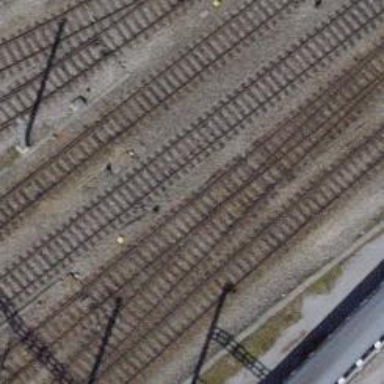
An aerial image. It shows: Single-track electrified railway siding with contact line for service.